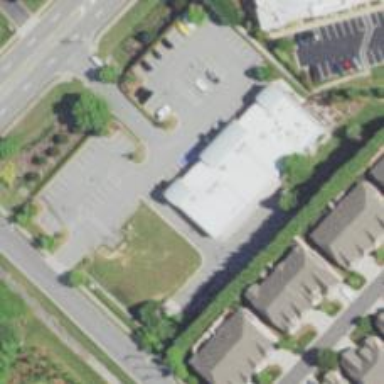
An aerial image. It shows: Fitness center located in leisure land.